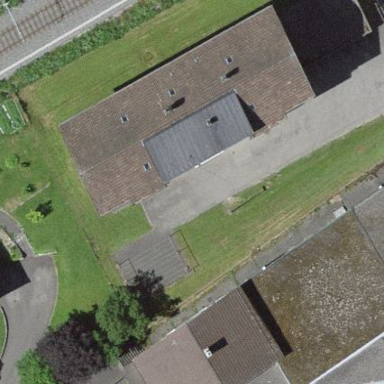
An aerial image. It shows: Residential building.